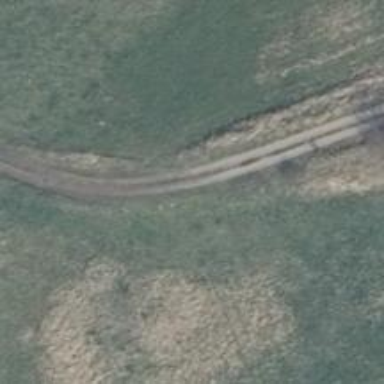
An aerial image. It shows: Track road with grade4 tracktype.